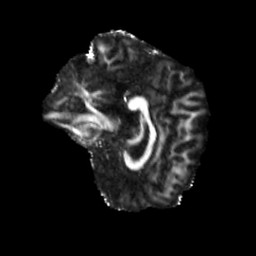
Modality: FA
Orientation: sagittal
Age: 63
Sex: female
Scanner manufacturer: siemens
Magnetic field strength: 3 T
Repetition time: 3.23 s
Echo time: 0.0892 s